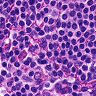
Metastatic tissue present: no